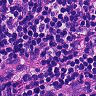
Metastatic tissue present: yes